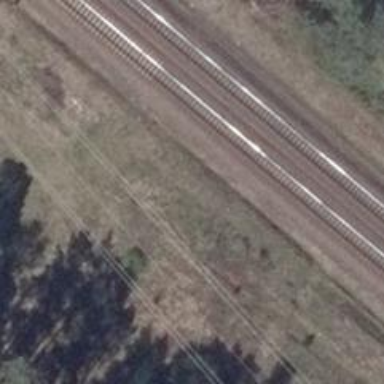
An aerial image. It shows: Railway track with contact lines for electrification.